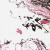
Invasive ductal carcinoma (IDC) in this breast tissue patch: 0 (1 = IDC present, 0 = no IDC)